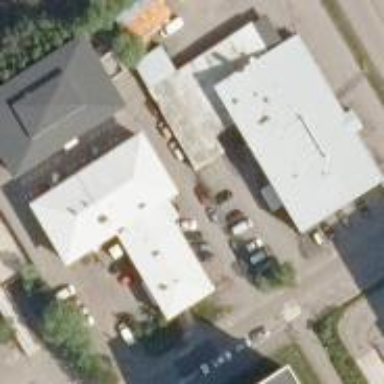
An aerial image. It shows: Garage building.